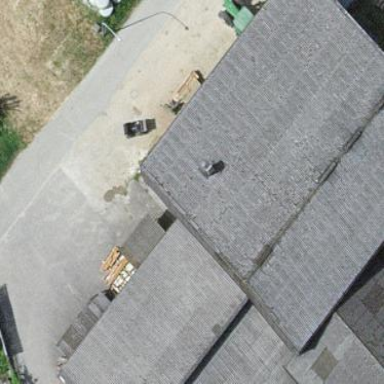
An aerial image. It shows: Barn.